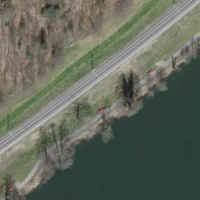
EUNIS habitat code: 25
Species observed at this site:
Juglans regia
Veronica filiformis
Alnus glutinosa
Filipendula ulmaria